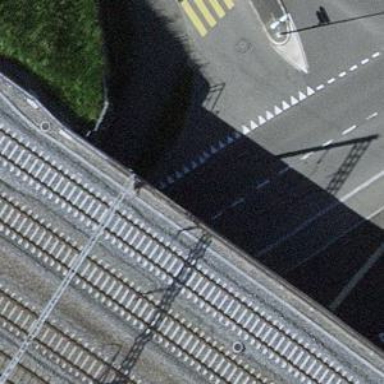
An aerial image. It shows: Secondary road passing through tunnel.